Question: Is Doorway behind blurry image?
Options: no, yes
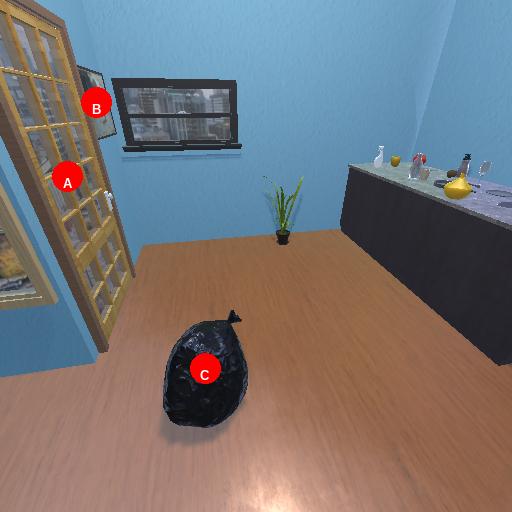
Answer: no